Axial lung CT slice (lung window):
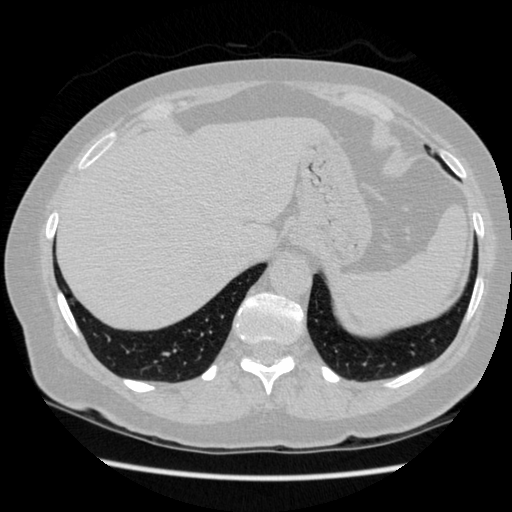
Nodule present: no